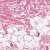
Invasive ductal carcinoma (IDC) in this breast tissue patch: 0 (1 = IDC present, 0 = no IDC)